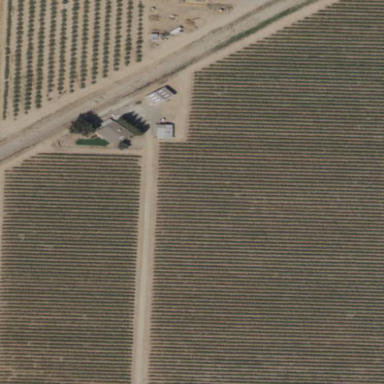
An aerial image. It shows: Vineyard.